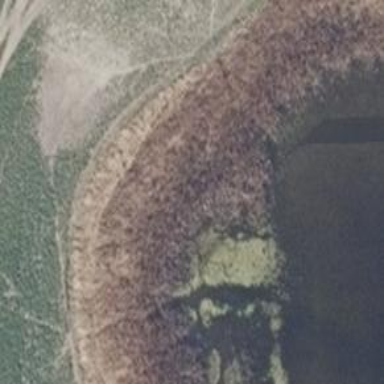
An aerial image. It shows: Wetland area characterized by wet meadow.